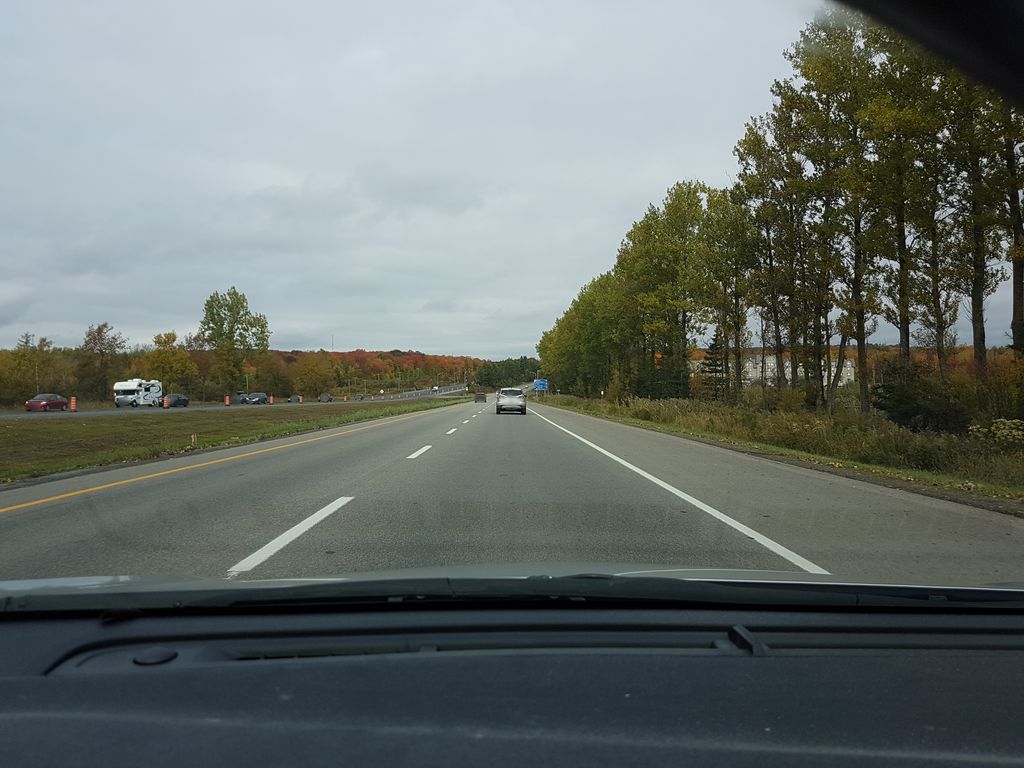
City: quebec_city